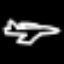
Label: airplane